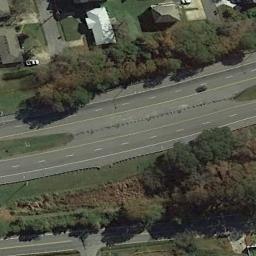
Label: freeway